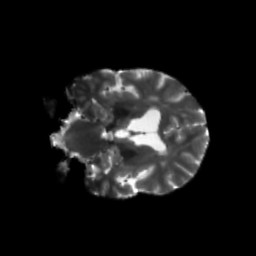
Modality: T2w
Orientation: coronal
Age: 43
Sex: male
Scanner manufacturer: siemens
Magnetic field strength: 3 T
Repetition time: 5.47 s
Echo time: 0.0854 s